Field crop: tomato
Growth stage: 1
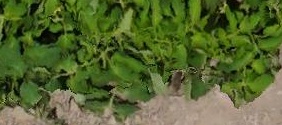
Species: tomato